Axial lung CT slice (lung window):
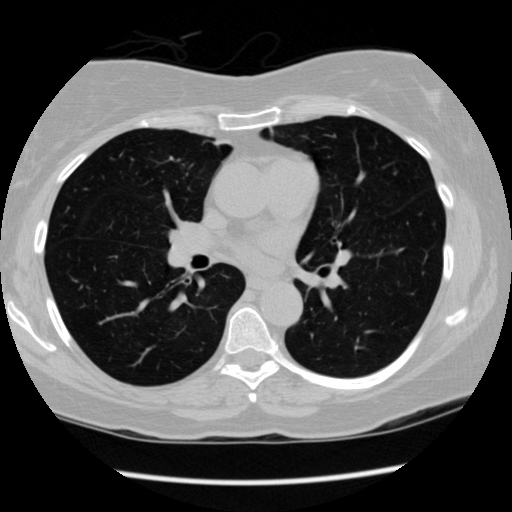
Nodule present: no